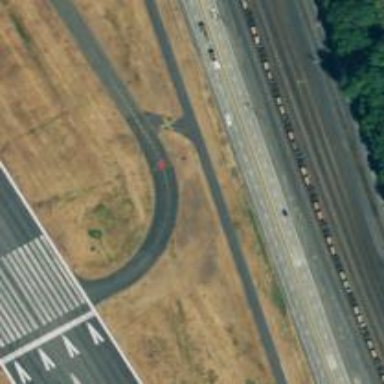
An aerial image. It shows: Image of taxiway at airport.